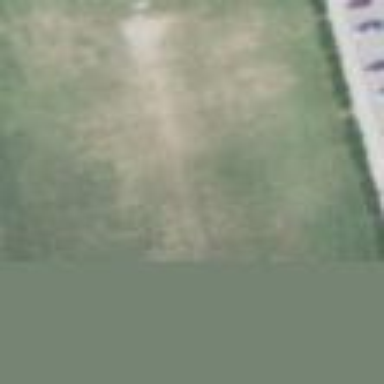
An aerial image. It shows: Grass pitch used for soccer.